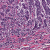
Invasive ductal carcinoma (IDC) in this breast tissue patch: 1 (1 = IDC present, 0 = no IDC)